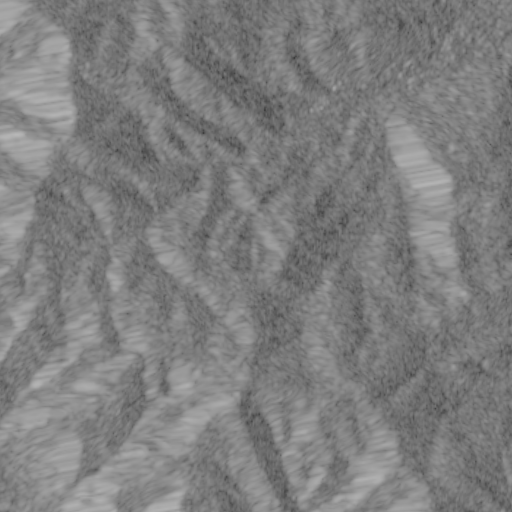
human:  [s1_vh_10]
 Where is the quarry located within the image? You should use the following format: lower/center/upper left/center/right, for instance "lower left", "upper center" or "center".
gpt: The quarry is located in the center right of the image.
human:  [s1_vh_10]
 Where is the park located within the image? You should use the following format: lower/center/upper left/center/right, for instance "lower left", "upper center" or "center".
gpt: There is no park in the image.

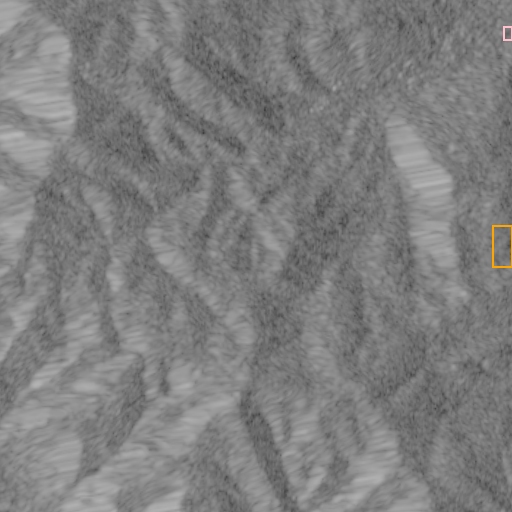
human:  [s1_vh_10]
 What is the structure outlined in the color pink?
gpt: The structure outlined in pink is a park.
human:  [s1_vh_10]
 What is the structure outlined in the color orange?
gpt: The structure outlined in orange is a quarry.
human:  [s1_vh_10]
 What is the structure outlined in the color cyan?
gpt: There is no cyan outline.